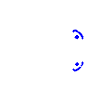
Particle: kaon